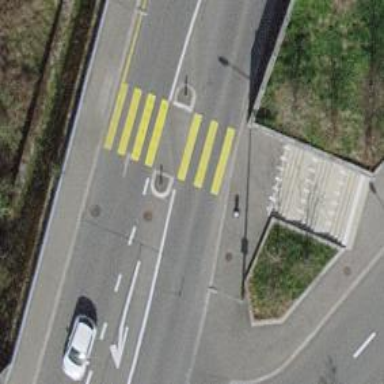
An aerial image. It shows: Marked road crossing with pedestrian island.